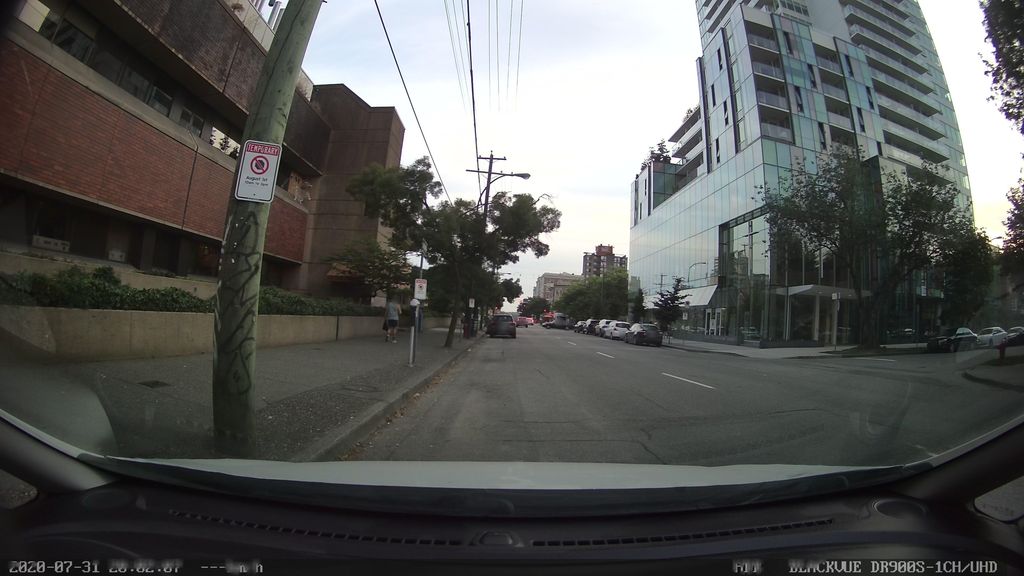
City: vancouver